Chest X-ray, PA view. Patient: 48 years old, sex F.
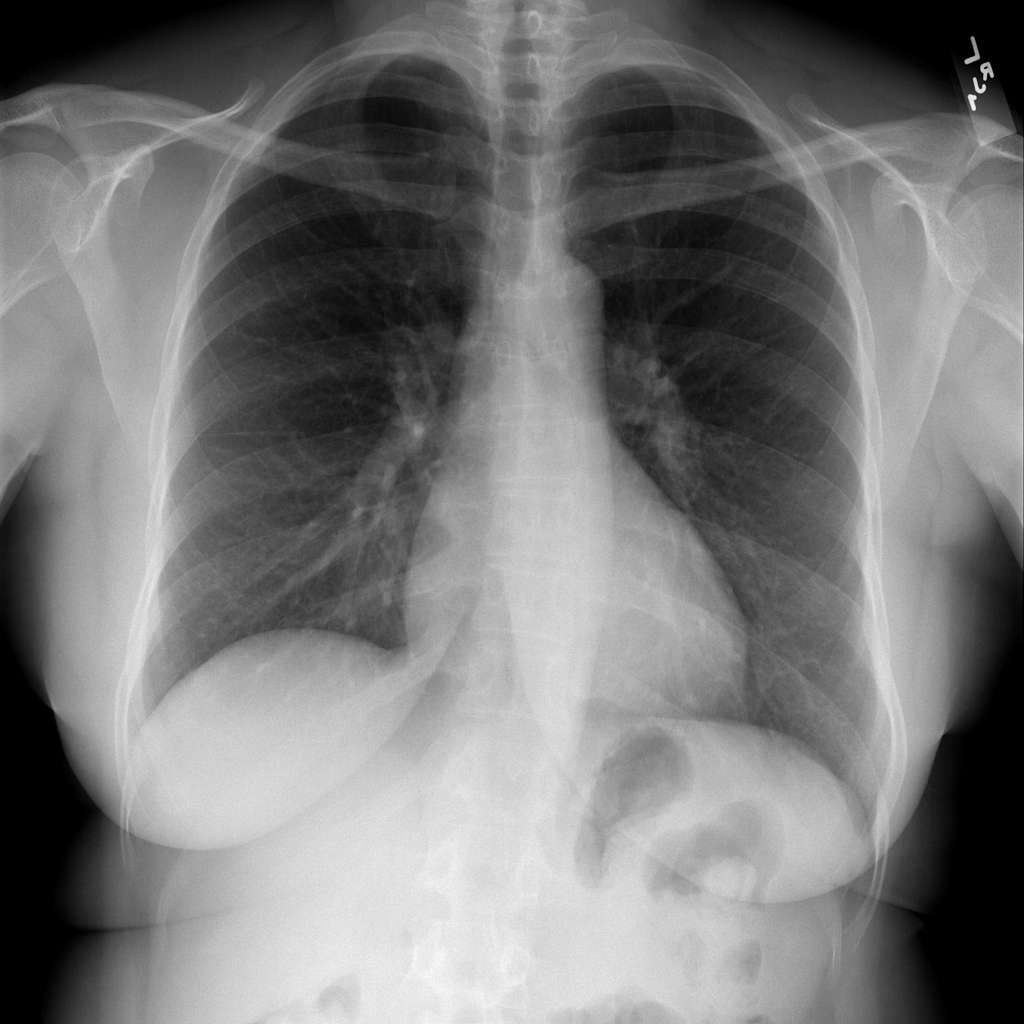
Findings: No Finding